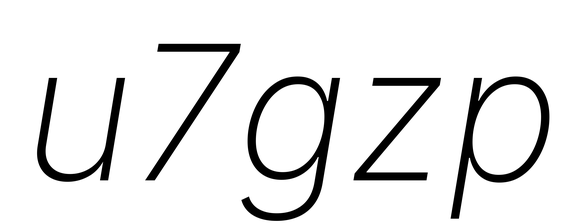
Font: Inter-Italic_ExtraLight_Italic